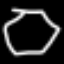
Label: octagon